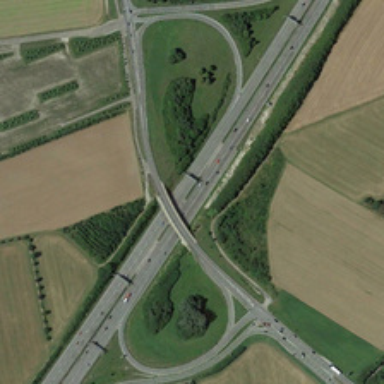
A viaduct in the shape of figure of eight is surrounded by farmland .